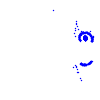
Particle: electron